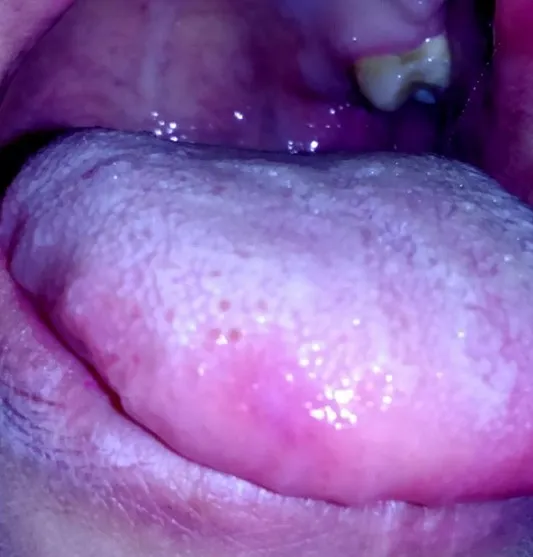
Follow-up 5 days after application of LLL therapy on the lingual lesion.
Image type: medical_photograph (oral_photograph)